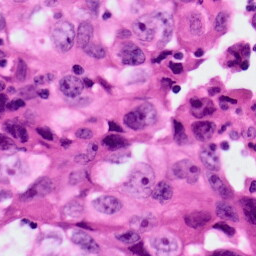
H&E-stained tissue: Lung